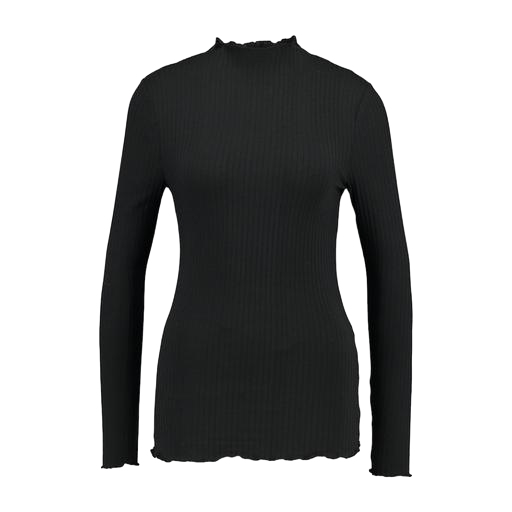
high-neck ribbed-jersey t-shirt, black henley long-sleeved ribbed-jersey top, high-neck top, white background